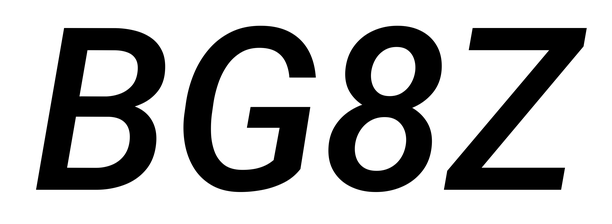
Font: Roboto-Italic_Medium_Italic